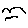
Label: bird